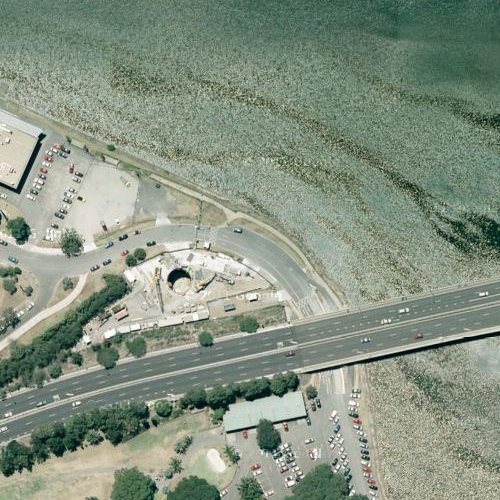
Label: sydney